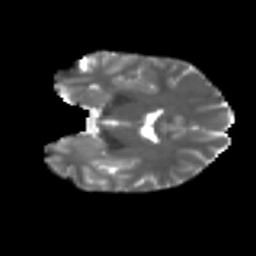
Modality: T2w
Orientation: coronal
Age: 24
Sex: female
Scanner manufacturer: ge
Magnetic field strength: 3 T
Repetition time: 7.8 s
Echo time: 0.0606 s